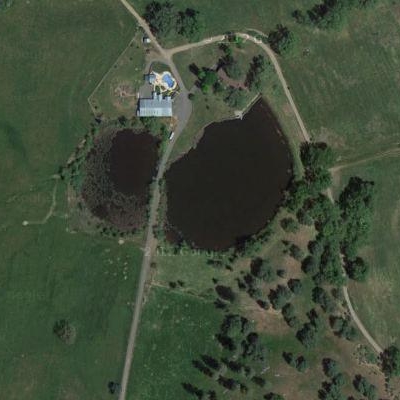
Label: RiverLake